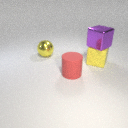
large red rubber cylinder to the right of large yellow metal sphere